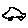
Label: car